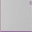
Piece: xx